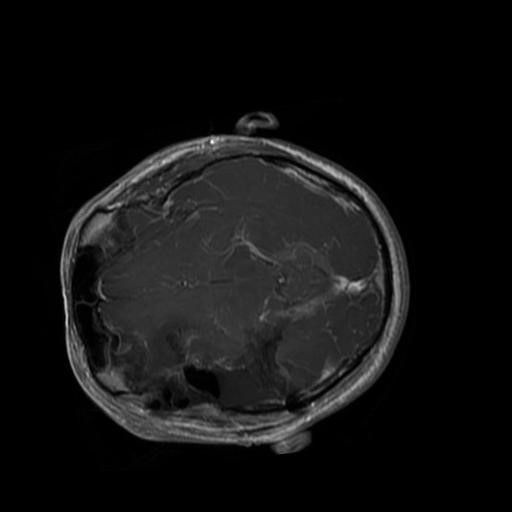
Label: brain_glioma